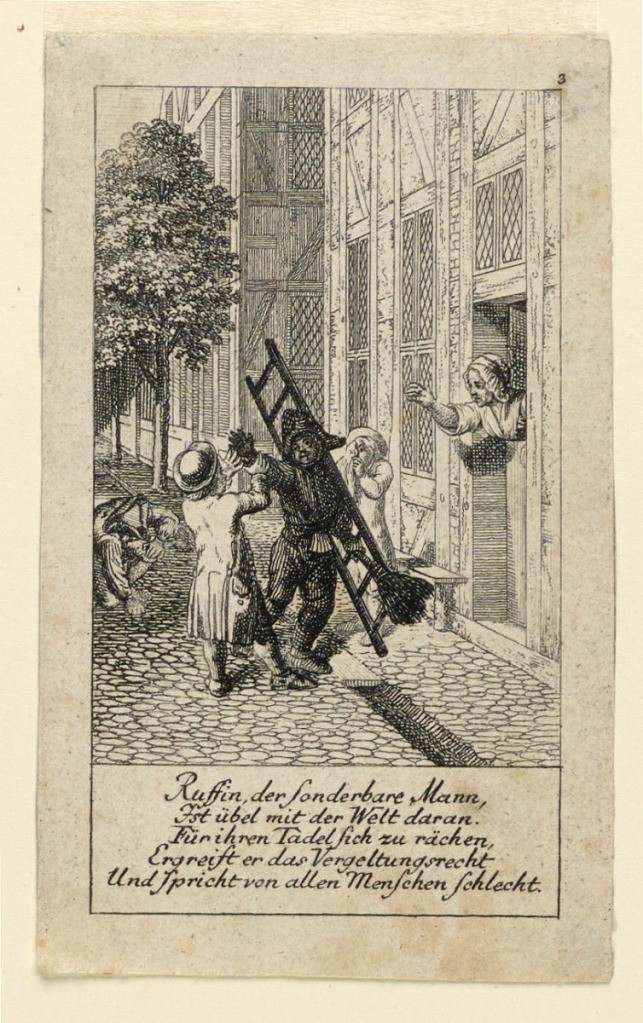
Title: The Retalliation, Illustration for "Königl: Grosbrit [anische] Genealogischer Kalender auf das 1780 Jahr Lauenberg bey J.G. Berenberg"
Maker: Daniel Nikolaus Chodowiecki, German, 1726 - 1801
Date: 1779
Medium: Stipple and line engraving on paper
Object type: Print
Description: A chimney-sweep trying to blacken a boy on the street. A mother tries to prevent his doing so, from behind the door. The poem tells of a man who is blamed by the world and retalliates by speaking evil of all mankind.